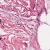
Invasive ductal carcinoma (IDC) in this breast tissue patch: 0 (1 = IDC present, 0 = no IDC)